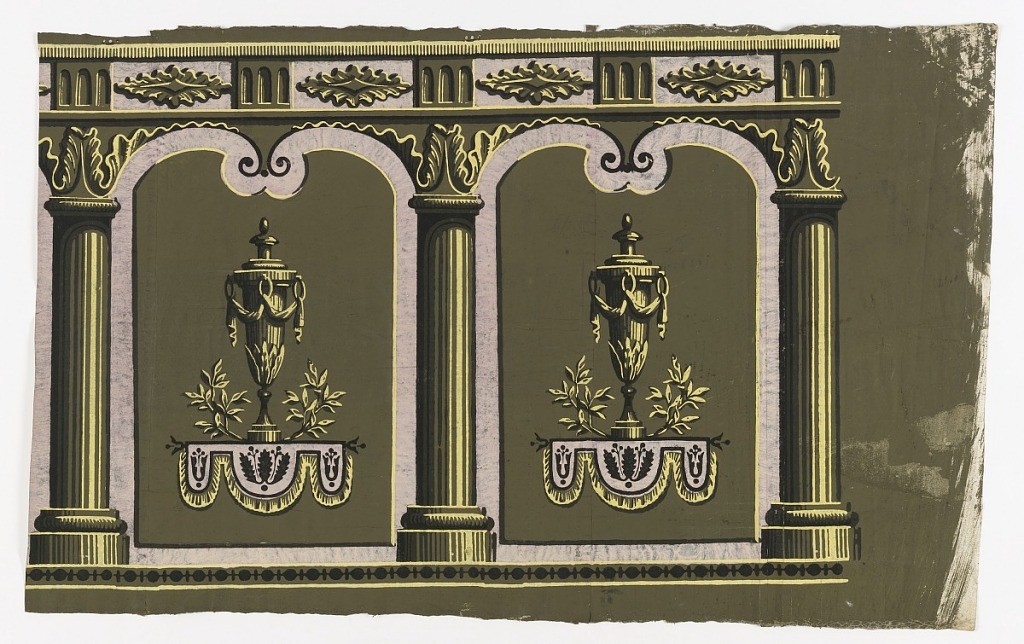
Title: Dado
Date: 1815–35
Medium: Block-printed on handmade paper
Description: Repeating motif of a large-scale draped urn, which is set upon a laurel branch on a lambrequin, located within an arched niche. The niche is outlined in pink. A band of bead and real runs along underneath the urns. Doric columns support the triglyph and metope frieze.

H# 635